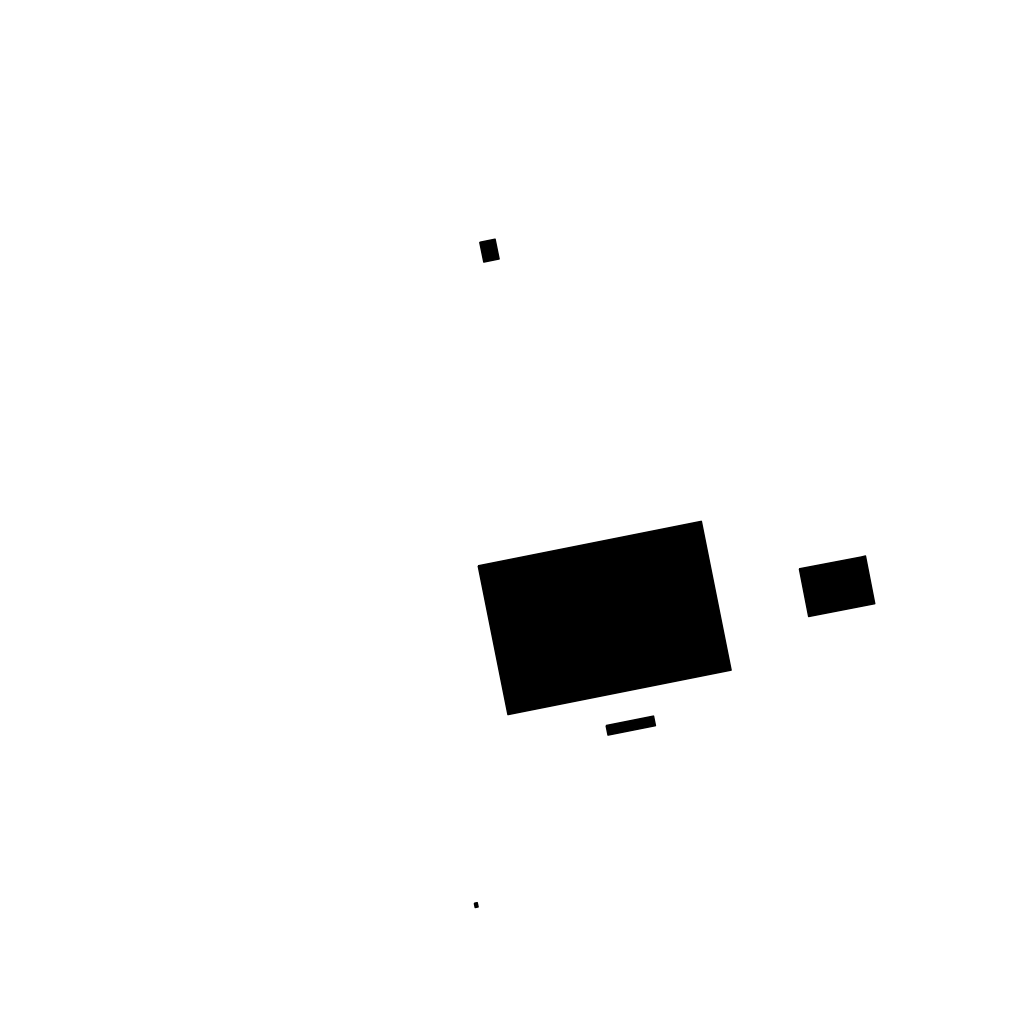
Tags: overhead vector_map, industrial, recreation, individual_rise, low_rise, density_1, Building, 1.0 km²